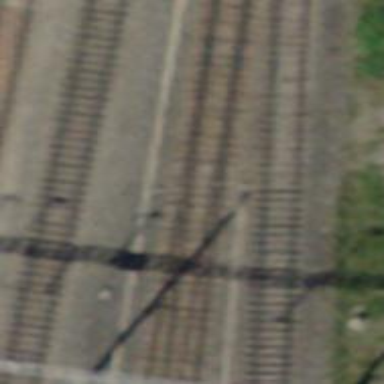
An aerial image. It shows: Railway siding with one electrified track and contact line.